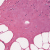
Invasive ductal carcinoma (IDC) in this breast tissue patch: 0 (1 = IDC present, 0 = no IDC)